Field crop: tomato
Growth stage: 1
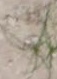
Species: cyperus